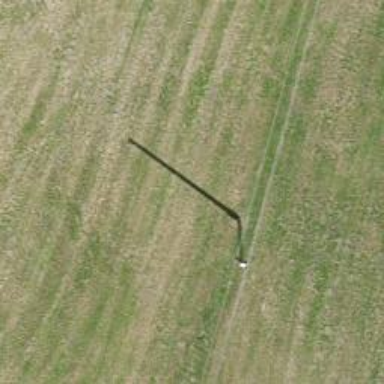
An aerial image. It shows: Utility pole in the area.